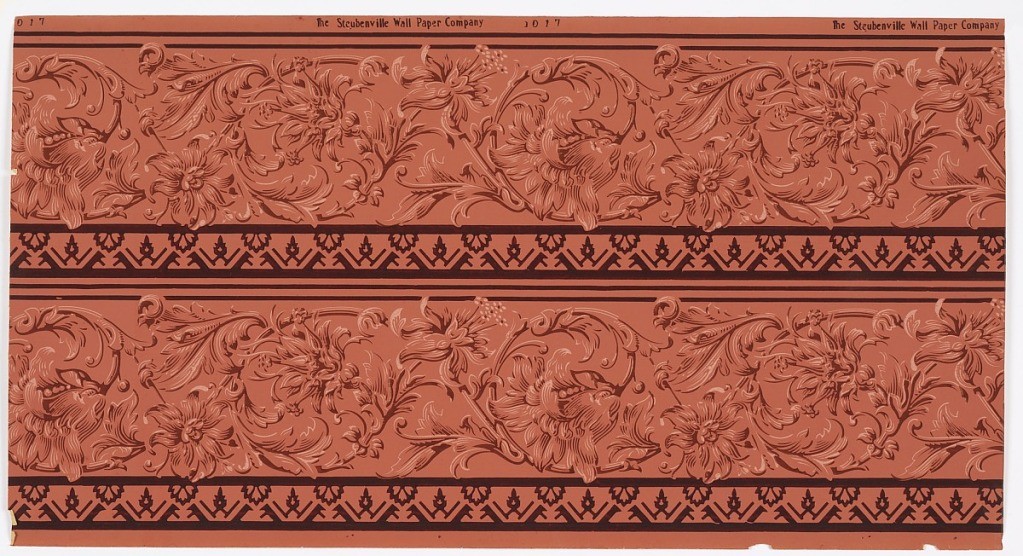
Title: Frieze
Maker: Steubenville Wallpaper Company, The, 1905
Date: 1905–1915
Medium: Machine-printed paper
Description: Borders printed two across. Undulate band of scrolling foliage with flowers. Top band of stylized brattishing and pendants. Printed on light red ground in dark maroon, red and light pink. Printed in selvedge: "The Steubenville Wall Paper Company" pattern number "1017"